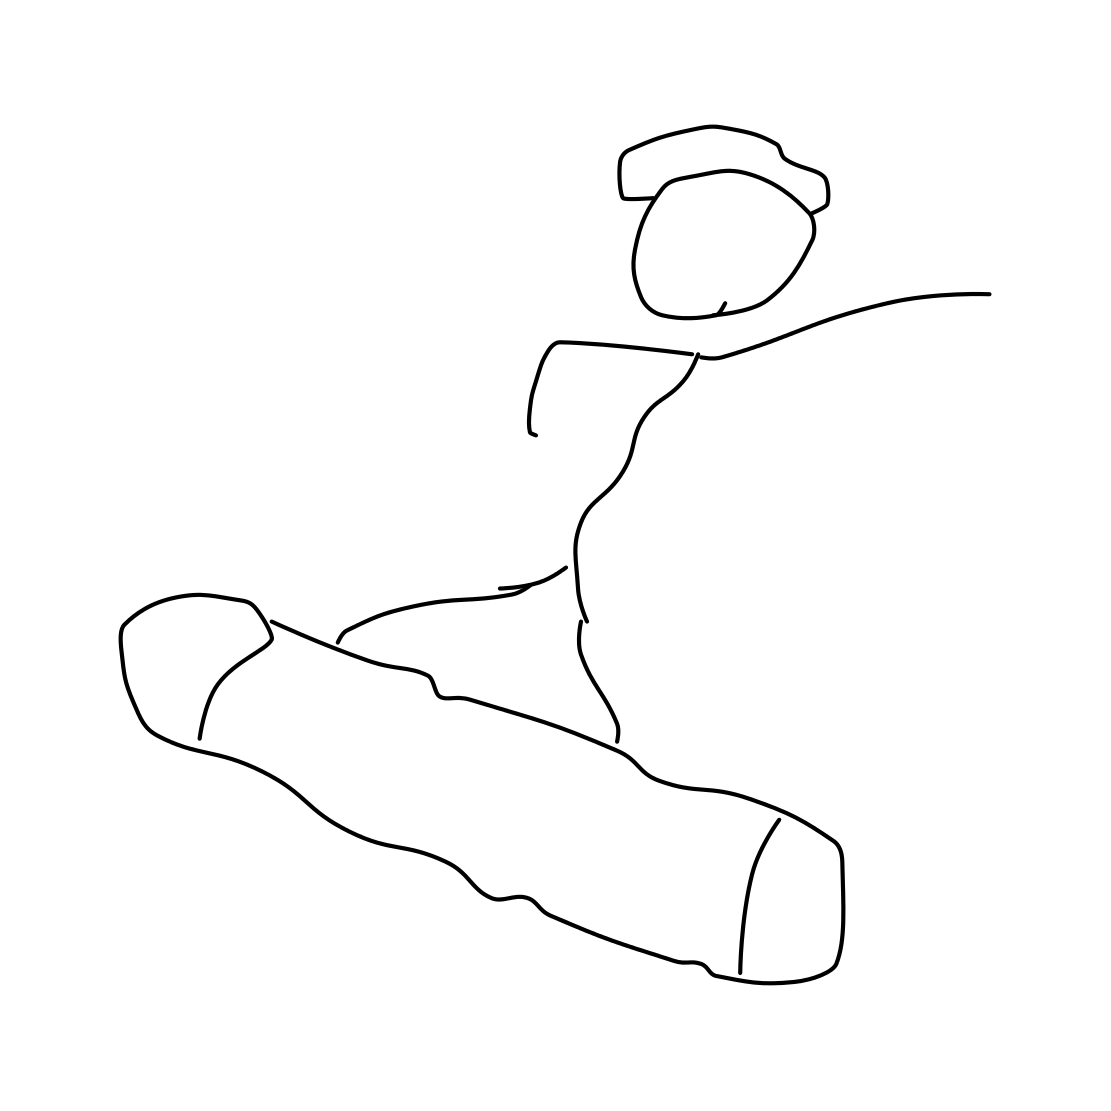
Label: snowboard